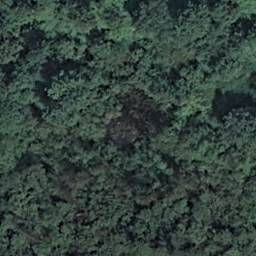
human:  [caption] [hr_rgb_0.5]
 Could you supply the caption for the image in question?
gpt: There are lots of dark green plants in the dense forest .

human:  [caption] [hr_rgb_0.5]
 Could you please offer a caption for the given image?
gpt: There are lots of dark green trees in the dense forest .

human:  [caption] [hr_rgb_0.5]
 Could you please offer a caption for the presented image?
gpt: This is a dense forest with lots of dark green trees .

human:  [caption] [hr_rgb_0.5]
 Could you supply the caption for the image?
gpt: Lots of dark green trees constitute a dense forest .

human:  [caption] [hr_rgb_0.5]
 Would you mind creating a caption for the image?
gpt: Lots of dark green trees constitute a dense forest .